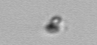
Label: detritus